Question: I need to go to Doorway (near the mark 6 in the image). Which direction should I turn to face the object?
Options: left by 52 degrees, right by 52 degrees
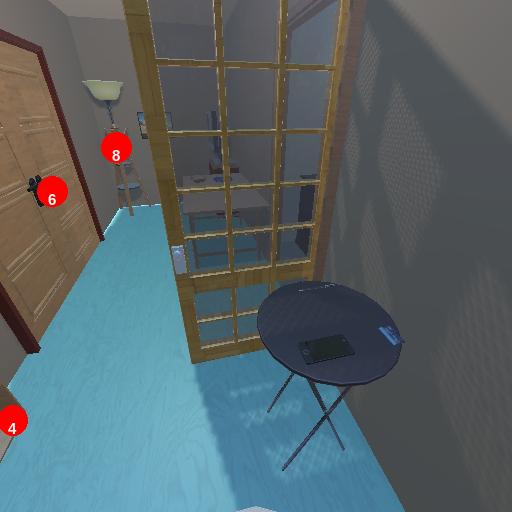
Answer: left by 52 degrees